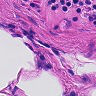
Metastatic tissue present: no